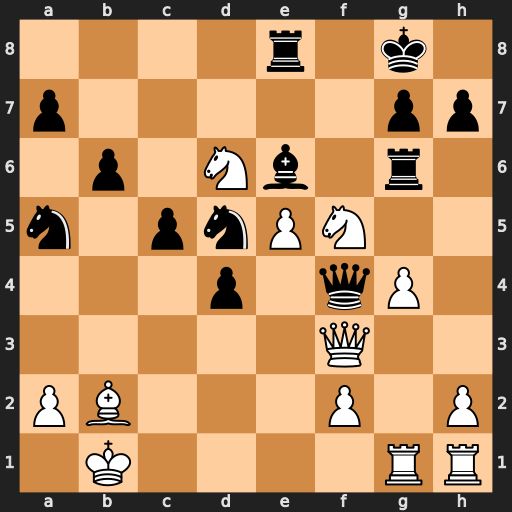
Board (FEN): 4r1k1/p5pp/1p1Nb1r1/n1pnPN2/3p1qP1/5Q2/PB3P1P/1K4RR
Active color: w
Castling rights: -
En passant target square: -
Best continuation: Qxf4 Nxf4 Nxe8